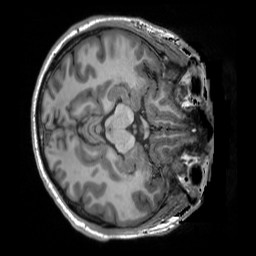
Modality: T1w
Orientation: axial
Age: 30